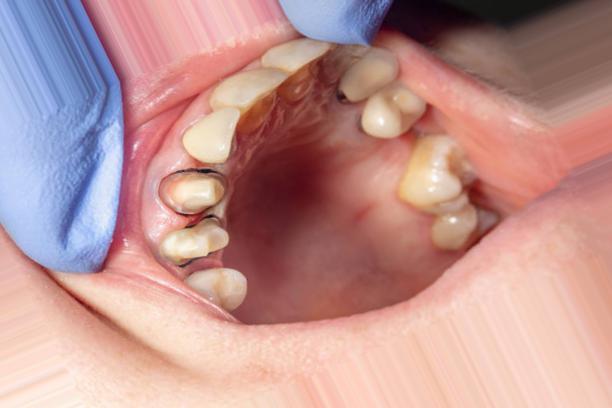
Condition: Caries